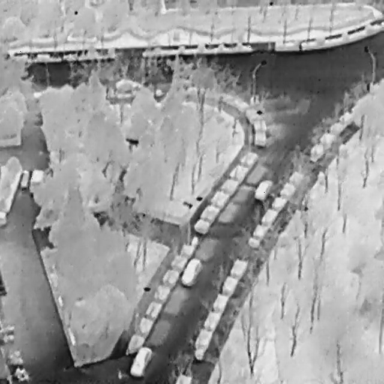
There are ten objects shown in the infrared image, including three Cars, an OtherVehicle, and six Bicycles.